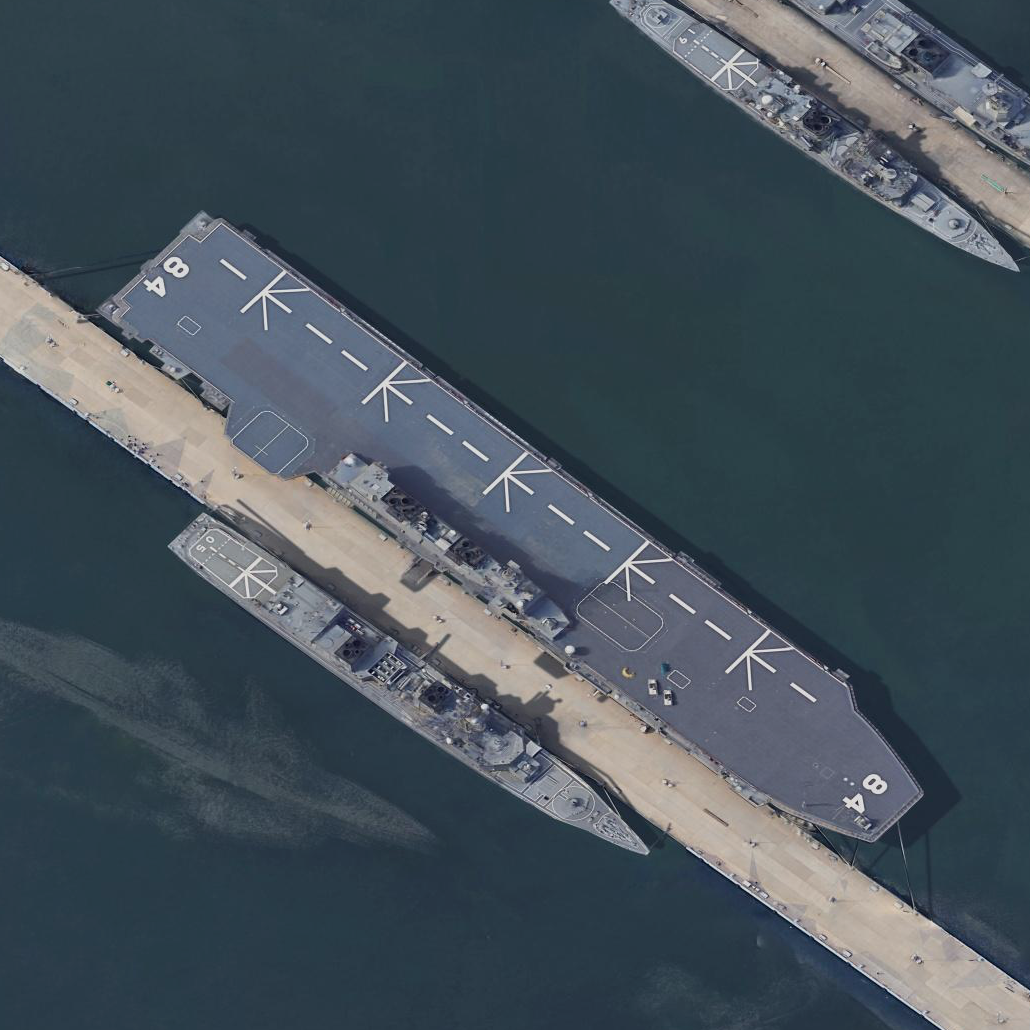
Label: assault